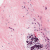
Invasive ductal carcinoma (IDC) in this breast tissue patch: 0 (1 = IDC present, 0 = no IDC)